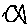
Label: fish